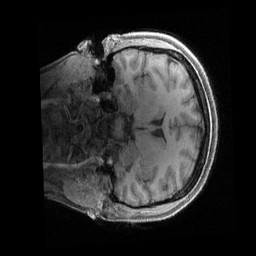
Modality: T1w
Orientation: coronal
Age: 32
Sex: female
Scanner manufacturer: siemens
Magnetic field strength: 3 T
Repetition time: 2.4 s
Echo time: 0.00241 s